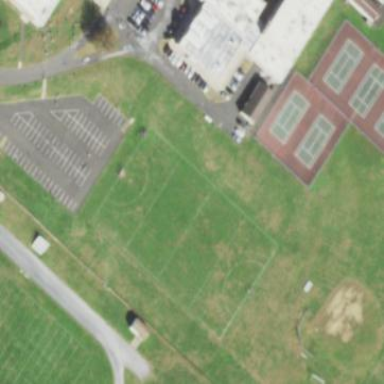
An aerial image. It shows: Field hockey pitch where players can enjoy the sport.